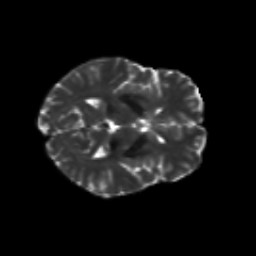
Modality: T2w
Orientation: axial
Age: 47
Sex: male
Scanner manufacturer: siemens
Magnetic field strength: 3 T
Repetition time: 8.6 s
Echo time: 0.095 s